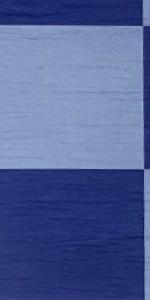
Label: Empty